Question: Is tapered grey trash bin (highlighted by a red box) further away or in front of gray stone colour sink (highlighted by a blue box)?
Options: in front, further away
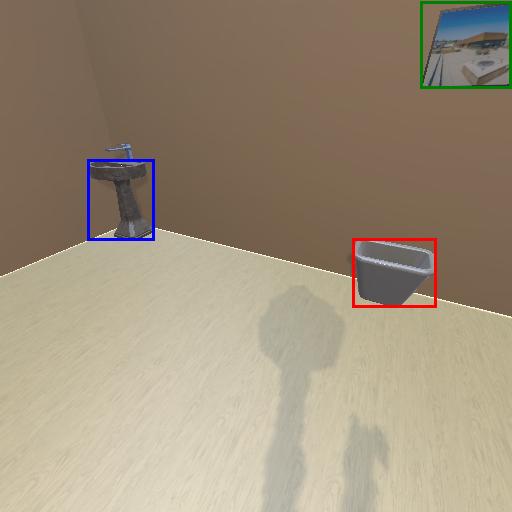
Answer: in front